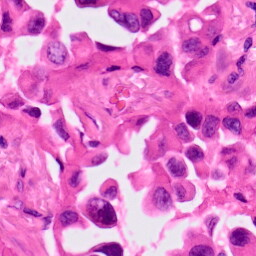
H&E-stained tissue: Lung